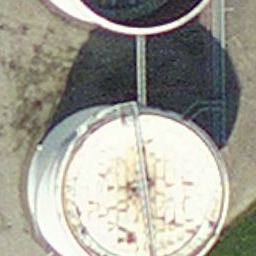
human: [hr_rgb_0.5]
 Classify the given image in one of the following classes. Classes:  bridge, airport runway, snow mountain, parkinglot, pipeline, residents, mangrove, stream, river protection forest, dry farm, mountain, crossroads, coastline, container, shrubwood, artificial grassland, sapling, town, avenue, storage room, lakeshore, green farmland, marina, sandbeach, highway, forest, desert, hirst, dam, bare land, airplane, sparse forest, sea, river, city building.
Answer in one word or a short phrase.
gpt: storage room